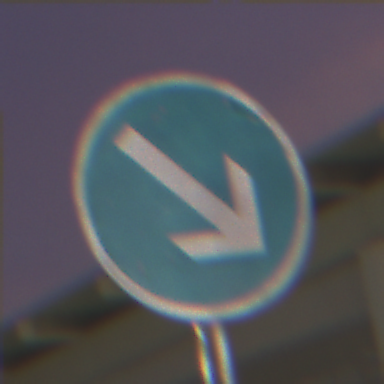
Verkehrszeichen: VorgeschriebeneVorbeifahrtRechts
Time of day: SunriseSunset
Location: Outdoor (Urban)
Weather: PartlyCloudy
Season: NotSpecified
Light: Artificial